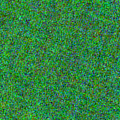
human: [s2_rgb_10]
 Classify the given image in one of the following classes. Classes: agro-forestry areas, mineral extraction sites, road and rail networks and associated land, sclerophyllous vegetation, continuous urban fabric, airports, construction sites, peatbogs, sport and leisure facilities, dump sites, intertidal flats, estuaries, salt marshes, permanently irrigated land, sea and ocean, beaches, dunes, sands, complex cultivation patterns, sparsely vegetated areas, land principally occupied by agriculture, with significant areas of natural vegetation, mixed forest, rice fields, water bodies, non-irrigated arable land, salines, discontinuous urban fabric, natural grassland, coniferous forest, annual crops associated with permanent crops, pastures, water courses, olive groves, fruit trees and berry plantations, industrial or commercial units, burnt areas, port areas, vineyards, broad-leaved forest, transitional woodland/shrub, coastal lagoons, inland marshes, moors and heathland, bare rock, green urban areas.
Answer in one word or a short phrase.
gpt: sea and ocean